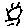
Label: sun